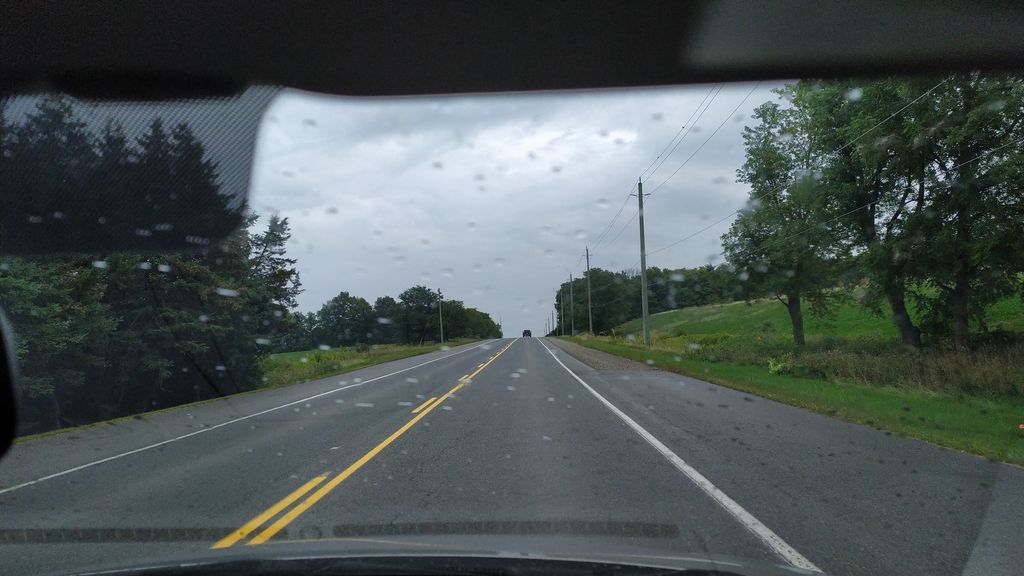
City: kitchener-waterloo